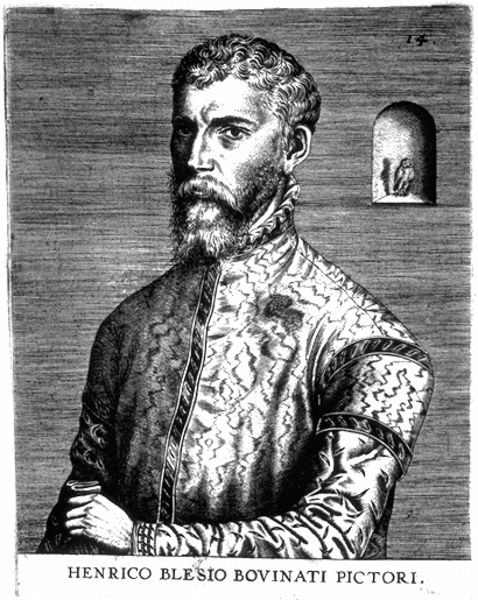
Titel: Bildnis des Herri met de Bles
Künstler: Hieronymus Cock
Institution: (Seriendruck)
Schlagwörter: hand, mann, schatten, vogel, fenster, grau, hintergrund, licht, mund, nase, ohr, schwarz, stirn, weiss, zeichnung, blick, tuch, flächig, muster, ornament, rock, anzug, bart, flasche, jacke, jung, schnurrbart, wand, arm, augen, bluse, falten, gesicht, kragen, vollbart, ärmel, bild, bildnis, hals, portrait, porträt, bestickt, figur, gewand, haare, halbfigur, mantel, reich, adel, augenbrauen, bruststück, frontal, locken, renaissance, seide, affe, holzschnitt, schrift, wangen, bogen, italien, grafik, graphik, klein, ernst, inschrift, streng, glanz, floral, verzierung, maler, robe, fein, selbstporträt, erker, nische, kreuz, geld, druck, druckgraphik, schwarz-weiß, schraffur, radierung, stich, dreiviertel, beschriftung, krause, brokat, rom, wellig, halbprofil, herrschaftlich, schläfen, wams, herzog, adelig, niesche, aufklärung, textil, kupferstich, eule, gewellt, wandnische, latein, lateinisch, heinrich, henry, uhu, haara, dreiviertel profil, humanismus, gelehrt, baret, pictori, kleine hand, 1590, inschrft, henrico, 1610, blesio, bovinati, henrico blesio bovinati pictori, blesto, belsio